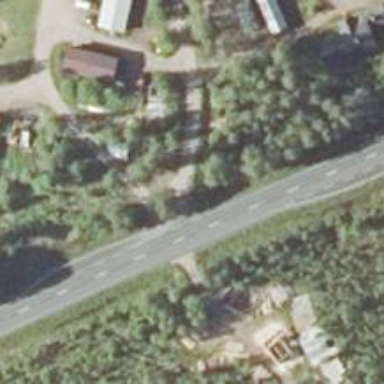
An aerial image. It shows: Secondary road with asphalt surface.